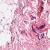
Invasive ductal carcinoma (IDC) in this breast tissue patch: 0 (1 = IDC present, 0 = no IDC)